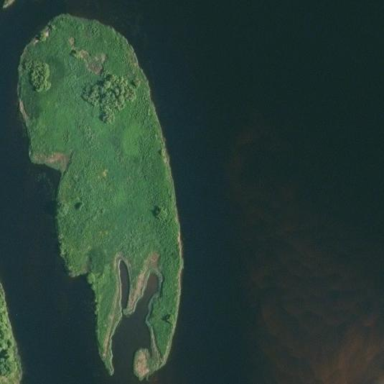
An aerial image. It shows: Islet with lush meadow vegetation.